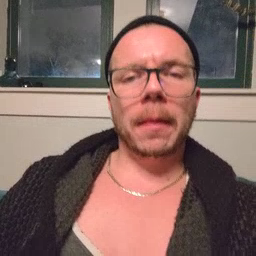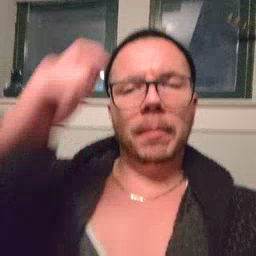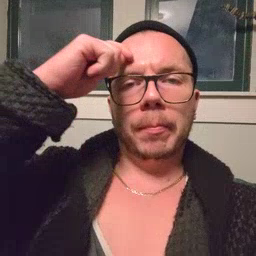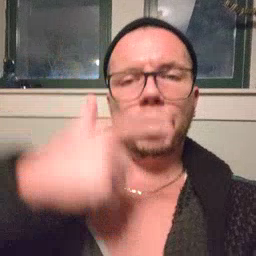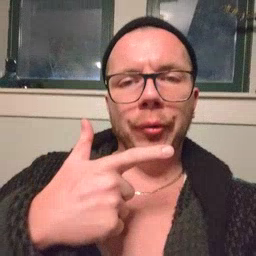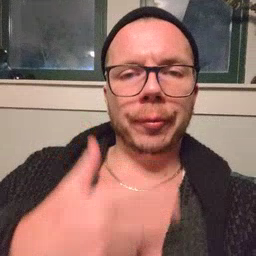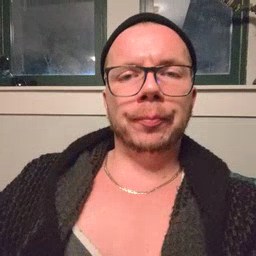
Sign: brother